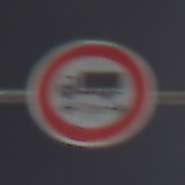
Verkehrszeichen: TatsaechlicheLaenge
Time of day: Night
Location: Outdoor (Urban)
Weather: PartlyCloudy
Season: NotSpecified
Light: Artificial